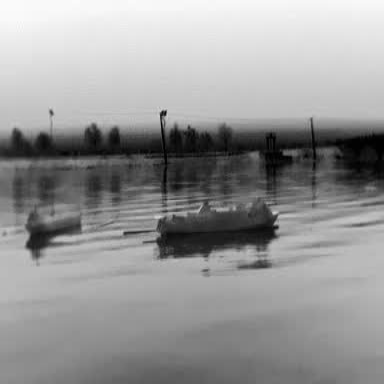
There are two objects shown in the infrared image, including a liner, and a container_ship.